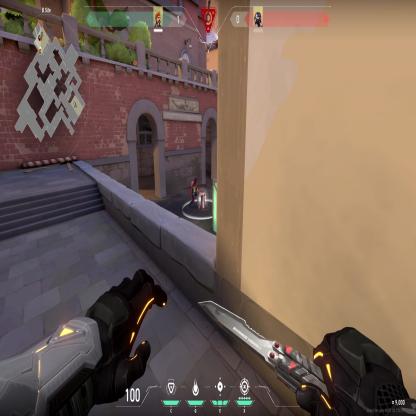
Label: planted spike ; enemy